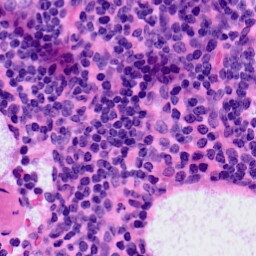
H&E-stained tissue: LymphNode